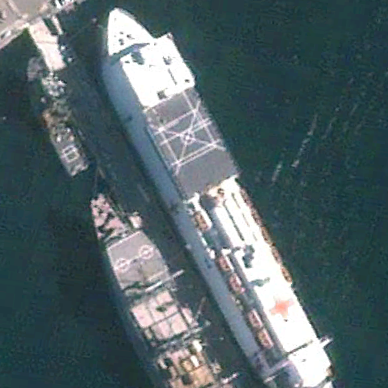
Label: Medical_ship